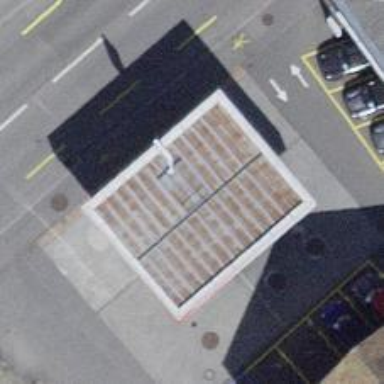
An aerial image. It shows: Fuel station.